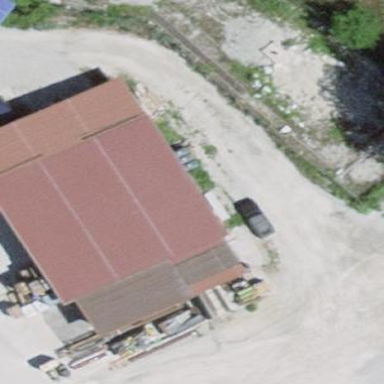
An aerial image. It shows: Industrial building.